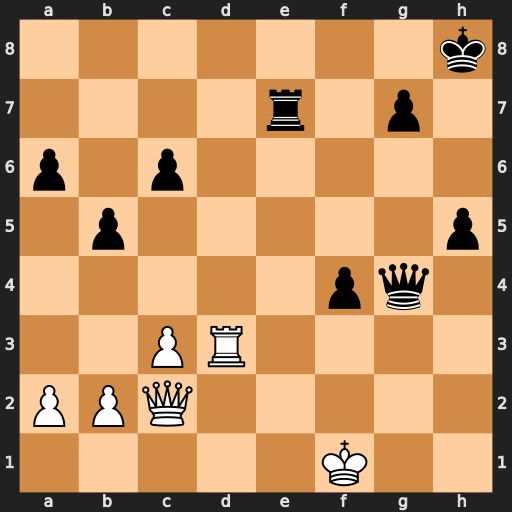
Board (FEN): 7k/4r1p1/p1p5/1p5p/5pq1/2PR4/PPQ5/5K2
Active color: w
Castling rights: -
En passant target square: -
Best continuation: Rd8+ Re8 Rxe8#